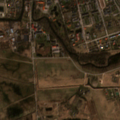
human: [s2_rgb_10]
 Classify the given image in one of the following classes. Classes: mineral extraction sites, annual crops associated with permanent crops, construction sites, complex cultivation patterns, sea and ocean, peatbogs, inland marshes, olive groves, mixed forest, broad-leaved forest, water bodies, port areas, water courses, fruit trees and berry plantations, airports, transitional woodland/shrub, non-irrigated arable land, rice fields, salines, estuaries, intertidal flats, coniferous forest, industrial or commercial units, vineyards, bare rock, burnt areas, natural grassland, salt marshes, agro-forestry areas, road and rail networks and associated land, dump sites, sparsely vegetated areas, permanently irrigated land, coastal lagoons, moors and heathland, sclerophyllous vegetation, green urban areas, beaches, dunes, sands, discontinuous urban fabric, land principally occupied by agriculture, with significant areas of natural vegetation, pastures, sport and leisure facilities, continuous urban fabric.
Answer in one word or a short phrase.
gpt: discontinuous urban fabric, green urban areas, pastures, complex cultivation patterns